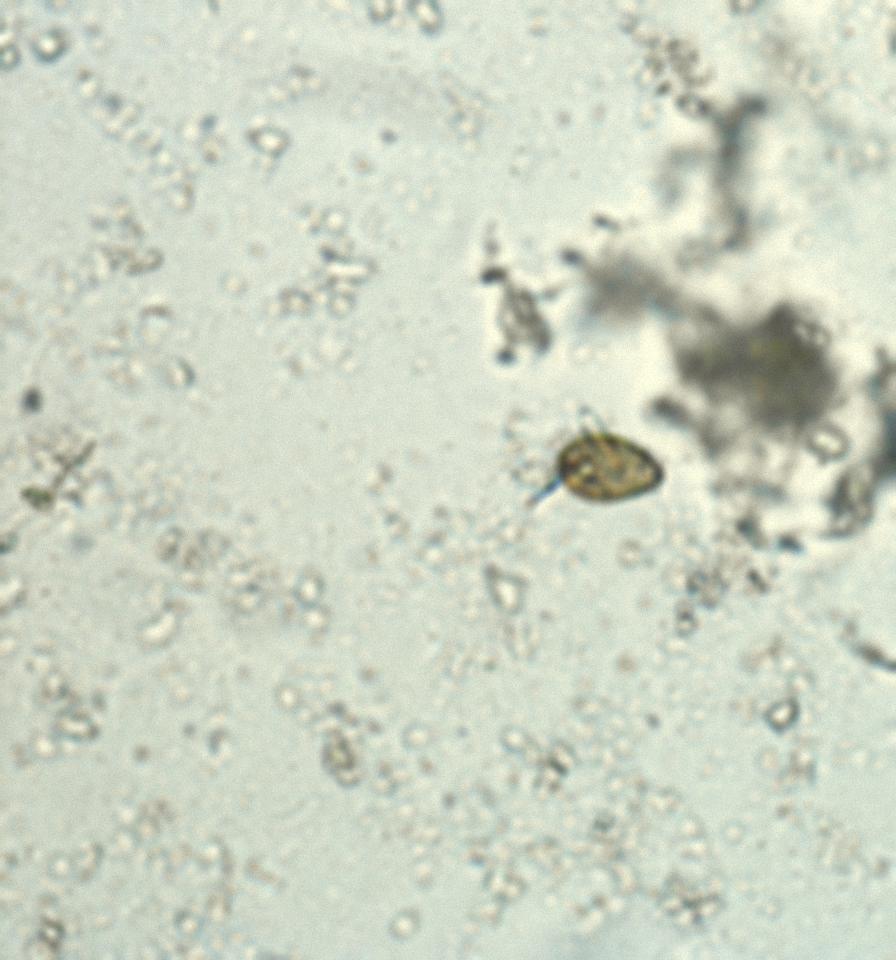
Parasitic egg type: Opisthorchis viverrine